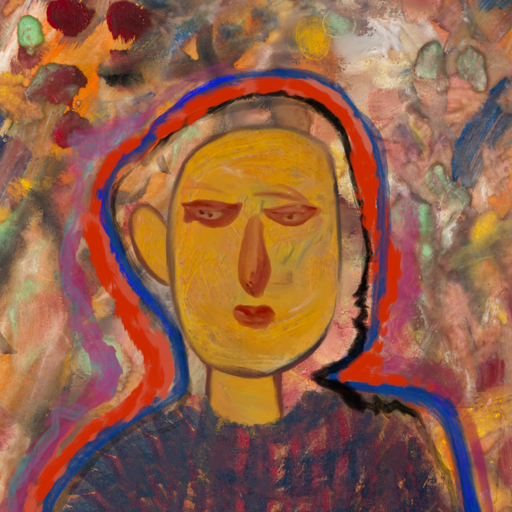
Background: Mother_And_Son_Mother, Head And Neck Front: After_Raid, Face Front: Pious_Lady, Bust: In_The_Sun, Hair Front: Experience, Head Accessory: Blank, Second Necklace: Blank, Necklace: Blank, Baby: Blank